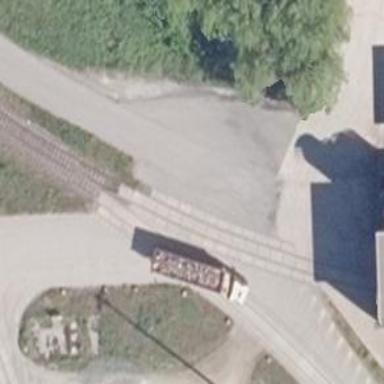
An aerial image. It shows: Railway level crossing.